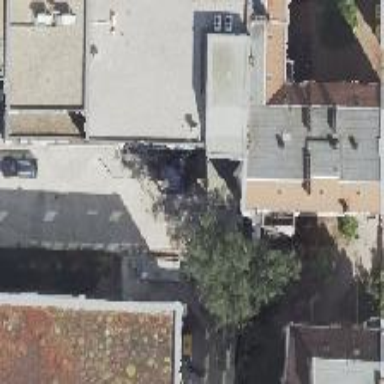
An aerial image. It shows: Building with flat roof made of tar paper.